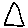
Label: triangle